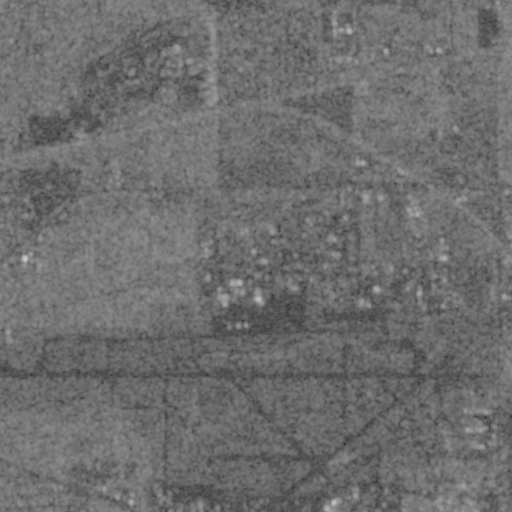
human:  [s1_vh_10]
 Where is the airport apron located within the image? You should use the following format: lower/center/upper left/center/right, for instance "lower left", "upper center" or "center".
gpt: The airport apron is located in the lower center of the image.
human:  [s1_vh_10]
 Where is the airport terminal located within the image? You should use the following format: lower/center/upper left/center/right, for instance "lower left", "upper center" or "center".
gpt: The airport terminal is located in the lower right of the image.
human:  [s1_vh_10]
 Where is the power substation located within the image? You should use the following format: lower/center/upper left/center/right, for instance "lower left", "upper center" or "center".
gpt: The power substation is located in the lower right of the image.
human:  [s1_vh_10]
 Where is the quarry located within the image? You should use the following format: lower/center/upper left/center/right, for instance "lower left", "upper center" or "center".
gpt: The quarry is located in the upper left of the image.
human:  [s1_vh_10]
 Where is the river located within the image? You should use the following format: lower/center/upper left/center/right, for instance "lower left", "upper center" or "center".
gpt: The river is located in the lower left of the image.
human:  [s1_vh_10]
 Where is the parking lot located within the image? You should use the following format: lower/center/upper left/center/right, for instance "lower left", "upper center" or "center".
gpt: There is no parking lot in the image.

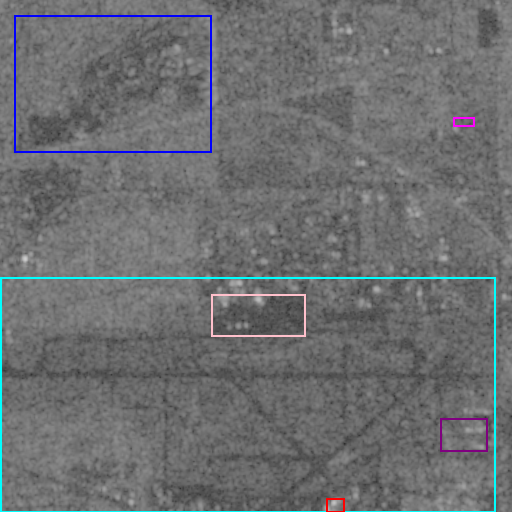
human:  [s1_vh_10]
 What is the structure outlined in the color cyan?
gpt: The structure outlined in cyan is an airport.
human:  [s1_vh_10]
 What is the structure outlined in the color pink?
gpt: The structure outlined in pink is an airport apron.
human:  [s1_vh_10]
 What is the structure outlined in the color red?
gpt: The structure outlined in red is an airport terminal.
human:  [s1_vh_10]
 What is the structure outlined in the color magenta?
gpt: The structure outlined in magenta is a park.
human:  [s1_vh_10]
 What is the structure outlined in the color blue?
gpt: The structure outlined in blue is a quarry.
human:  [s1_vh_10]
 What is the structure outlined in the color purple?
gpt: The structure outlined in purple is a building.
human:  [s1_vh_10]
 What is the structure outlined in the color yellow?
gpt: There is no yellow outline.